Question: I have some 'degenerate tree' (it looks like as array or doubly linked list). For example, it is this tree:

Each edge has some weight. I want to find all equal paths, which starts in each vertex.
In other words, I want to get all tuples (v1, v, v2) where v1 and v2 are an arbitrary ancestor and descendant such that 'c(v1, v) = c(v, v2)'.
Let edges have the following weights (it is just example):
'a-b = 3'
'b-c = 1'
'c-d = 1'
'd-e = 1'
Then:
1. The vertex A does not have any equal path (there is no vertex from left side).
2. The vertex B has one equal pair. The path B-A equals to the path B-E (3 == 3).
3. The vertex C has one equal pair. The path B-C equals to the path C-D (1 == 1).
4. The vertex D has one equal pair. The path C-D equals to the path D-E (1 == 1).
5. The vertex E does not have any equal path (there is no vertex from right side).
I implement simple algorithm, which works in 'O(n^2)'. But it is too slow for me.
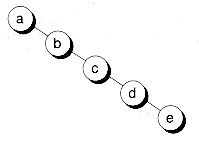
Answer: You write, in comments, that your current approach is
> It seems, I looking for a way to decrease constant in O(n^2). I choose
some vertex. Then I create two set. Then I fill these sets with
partial sums, while iterating from this vertex to start of tree and to
finish of tree. Then I find set intersection and get number of paths
from this vertex. Then I repeat algorithm for all other vertices.
There is a simpler and, I think, faster 'O(n^2)' approach, based on the so called two pointers method.
For each vertix 'v' go at the same time into two possible directions. Have one "pointer" to a vertex ('vl') moving in one direction and another ('vr') into another direction, and try to keep the distance from 'v' to 'vl' as close to the distance from 'v' to 'vr' as possible. Each time these distances become equal, you have equal paths.
'''
for v in vertices
vl = prev(v)
vr = next(v)
while (vl is still inside the tree)
and (vr is still inside the tree)
if dist(v,vl) < dist(v,vr)
vl = prev(vl)
else if dist(v,vr) < dist(v,vl)
vr = next(vr)
else // dist(v,vr) == dist(v,vl)
ans = ans + 1
vl = prev(vl)
vr = next(vr)
'''
(By precalculating the prefix sums, you can find 'dist' in O(1).)
It's easy to see that no equal pair will be missed provided that you do not have zero-length edges.
Regarding a faster solution, if you want to all pairs, then you can't do it faster, because the number of pairs will be O(n^2) in the worst case. But if you need only the of these pairs, there might exist faster algorithms.
: I came up with another algorithm for calculating the , which might be faster in case your edges are rather short. If you denote the total length of your chain (sum of all edges weight) as 'L', then the algorithm runs in 'O(L log L)'. However, it is much more advanced conceptually and more advanced in coding too.
Firstly some theoretical reasoning. Consider some vertex 'v'. Let us have two arrays, 'a' and 'b', not the C-style zero-indexed arrays, but arrays with indexation from '-L' to 'L'.
Let us define
- 'i>0''a[i]=1''v''i''a[i]=0'- 'i=0''a[i]a[0]=1'- 'i<0''a[i]=1''v''-i''a[i]=0'
A simple understanding of this array is as follows. Stretch your graph and lay it along the coordinate axis so that each edge has the length equal to its weight, and that vertex 'v' lies in the origin. Then 'a[i]=1' iff there is a vertex at coordinate 'i'.
For your example and for vertex "b" chosen as 'v':
'''
a--------b--c--d--e
--|--|--|--|--|--|--|--|--|-->
-4 -3 -2 -1 0 1 2 3 4
a: ... 0 1 0 0 1 1 1 1 0 ...
'''
For another array, array 'b', we define the values in a symmetrical way with respect to origin, as if we have inverted the direction of the axis:
- 'i>0''b[i]=1''v''i''b[i]=0'- 'i=0''b[i]b[0]=1'- 'i<0''b[i]=1''v''-i''b[i]=0'
Now consider a third array 'c' such that 'c[i]=a[i]*b[i]', asterisk here stays for ordinary multiplication. Obviously 'c[i]=1' iff the path of length 'abs(i)' to the left ends in a vertex, and the path of length 'abs(i)' to the right ends in a vertex. So for 'i>0' each position in 'c' that has 'c[i]=1' corresponds to the path you need. There are also negative positions ('c[i]=1' with 'i<0'), which just reflect the positive positions, and one more position where 'c[i]=1', namely position 'i=0'.
Calculate the sum of all elements in 'c'. This sum will be 'sum(c)=2P+1', where 'P' is the total number of paths which you need with 'v' being its center. So if you know 'sum(c)', you can easily determine 'P'.
Let us now consider more closely arrays 'a' and 'b' and how do they change when we change the vertex 'v'. Let us denote 'v0' the leftmost vertex (the root of your tree) and 'a0' and 'b0' the corresponding 'a' and 'b' arrays for that vertex.
For arbitrary vertex 'v' denote 'd=dist(v0,v)'. Then it is easy to see that for vertex 'v' the arrays 'a' and 'b' are just arrays 'a0' and 'b0' shifted by 'd':
'''
a[i]=a0[i+d]
b[i]=b0[i-d]
'''
It is obvious if you remember the picture with the tree stretched along a coordinate axis.
Now let us consider one more array, 'S' (one array for all vertices), and for each vertex 'v' let us put the value of 'sum(c)' into the 'S[d]' element ('d' and 'c' depend on 'v').
More precisely, let us define array 'S' so that for each 'd'
'''
S[d] = sum_over_i(a0[i+d]*b0[i-d])
'''
Once we know the 'S' array, we can iterate over vertices and for each vertex 'v' obtain its 'sum(c)' simply as 'S[d]' with 'd=dist(v,v0)', because for each vertex 'v' we have 'sum(c)=sum(a0[i+d]*b0[i-d])'.
But the formula for 'S' is very simple: 'S' is just the <URL>
So what we now need is given 'a0' and 'b0' (which we can calculate in 'O(L)' time and space), calculate the 'S' array. After this, we can iterate over 'S' array and simply extract the numbers of paths from 'S[d]=2P+1'.
Direct application of the formula above is 'O(L^2)'. However, the convolution of two sequences <URL> to work with integers only and avoid precision problems.
So the general outline of the algorithm becomes
'''
calculate a0 and b0 // O(L)
calculate S = corrected_convolution(a0, b0) // O(L log L)
v0 = leftmost vertex (root)
for v in vertices:
d = dist(v0, v)
ans = ans + (S[d]-1)/2
'''
(I call it 'corrected_convolution' because 'S' is not exactly a convolution, but a very similar object for which a similar algorithm can be applied. Moreover, you can even define 'S'[2*d]=S[d]=sum(a0[i+d]*b0[i-d])=sum(a0[i]*b0[i-2*d])', and then 'S'' is the convolution proper.)